Brain MRI, modality: ceT1
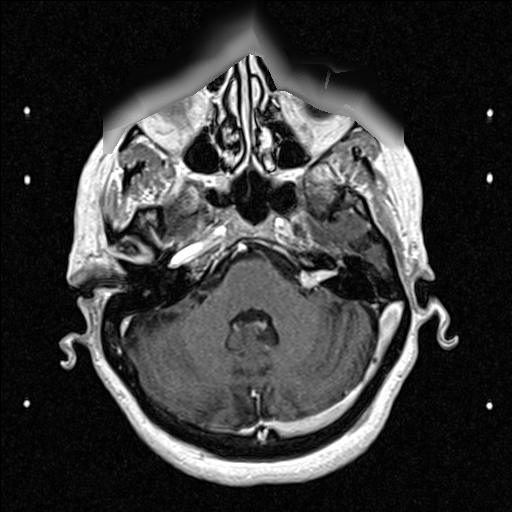